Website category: sports
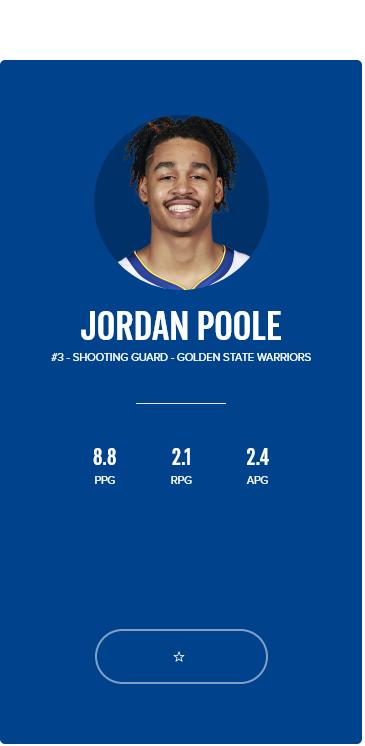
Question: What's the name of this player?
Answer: JORDAN POOLE

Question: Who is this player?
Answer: JORDAN POOLE

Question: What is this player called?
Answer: JORDAN POOLE

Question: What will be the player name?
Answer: JORDAN POOLE

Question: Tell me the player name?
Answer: JORDAN POOLE

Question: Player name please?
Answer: JORDAN POOLE

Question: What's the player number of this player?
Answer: #3

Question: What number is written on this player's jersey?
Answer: #3

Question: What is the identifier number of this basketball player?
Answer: #3

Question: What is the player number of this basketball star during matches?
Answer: #3

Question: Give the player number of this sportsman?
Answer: #3

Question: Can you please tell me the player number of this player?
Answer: #3

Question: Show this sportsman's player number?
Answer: #3

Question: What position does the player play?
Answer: SHOOTING GUARD

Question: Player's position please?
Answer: SHOOTING GUARD

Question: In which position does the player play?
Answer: SHOOTING GUARD

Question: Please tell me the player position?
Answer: SHOOTING GUARD

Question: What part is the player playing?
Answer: SHOOTING GUARD

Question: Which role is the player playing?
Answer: SHOOTING GUARD

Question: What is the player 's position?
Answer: SHOOTING GUARD

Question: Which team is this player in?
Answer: GOLDEN STATE WARRIORS

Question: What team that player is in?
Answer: GOLDEN STATE WARRIORS

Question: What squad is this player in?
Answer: GOLDEN STATE WARRIORS

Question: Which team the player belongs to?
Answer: GOLDEN STATE WARRIORS

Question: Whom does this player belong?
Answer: GOLDEN STATE WARRIORS

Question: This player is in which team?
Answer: GOLDEN STATE WARRIORS

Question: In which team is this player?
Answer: GOLDEN STATE WARRIORS

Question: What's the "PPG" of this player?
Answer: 8.8

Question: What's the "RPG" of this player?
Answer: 2.1

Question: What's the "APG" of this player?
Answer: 2.4

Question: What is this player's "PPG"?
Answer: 8.8

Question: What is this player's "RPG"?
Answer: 2.1

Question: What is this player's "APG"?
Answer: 2.4

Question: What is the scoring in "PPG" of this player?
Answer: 8.8

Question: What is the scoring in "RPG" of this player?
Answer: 2.1

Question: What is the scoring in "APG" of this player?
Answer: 2.4

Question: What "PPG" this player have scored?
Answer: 8.8

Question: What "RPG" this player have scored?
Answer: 2.1

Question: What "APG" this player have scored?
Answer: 2.4

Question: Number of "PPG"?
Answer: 8.8

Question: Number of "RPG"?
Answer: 2.1

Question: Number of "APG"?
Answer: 2.4

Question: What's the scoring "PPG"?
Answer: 8.8

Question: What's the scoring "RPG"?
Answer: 2.1

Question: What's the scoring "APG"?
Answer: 2.4